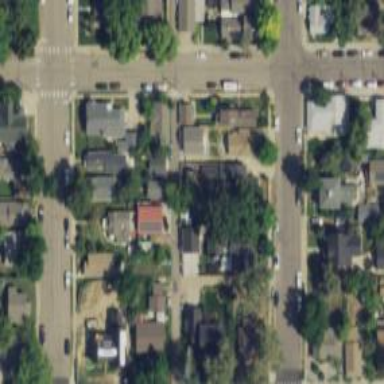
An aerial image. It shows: Alley classified as service road.